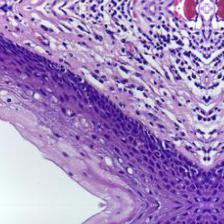
Diagnosis: Normal